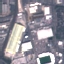
Land use / land cover: Industrial